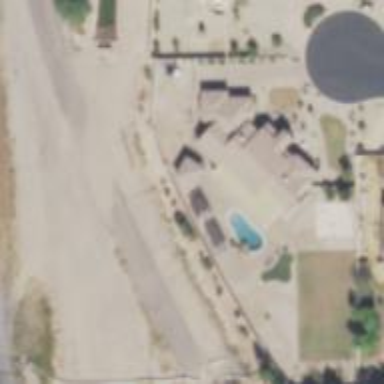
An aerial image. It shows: Outdoor swimming pool located on leisure land.